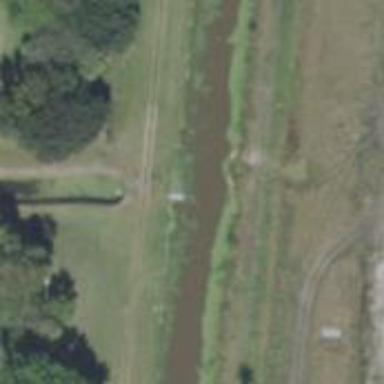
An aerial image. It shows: Canal.